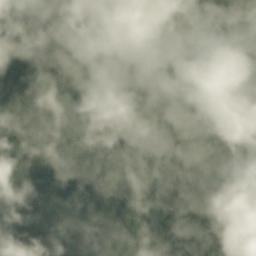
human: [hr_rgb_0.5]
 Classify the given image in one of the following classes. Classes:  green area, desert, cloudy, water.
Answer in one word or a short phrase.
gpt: cloudy